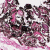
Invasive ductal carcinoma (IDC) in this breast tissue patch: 0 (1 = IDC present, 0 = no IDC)